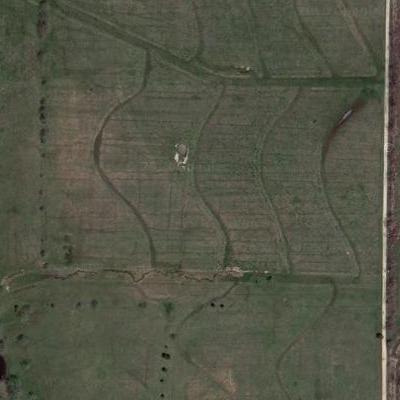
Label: aGrass